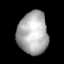
Tissue: lung
Cell type: Epithelial cells
Senescence score: 0.1857
Nuclear area (px): 1256
Mean DAPI intensity: 174.394